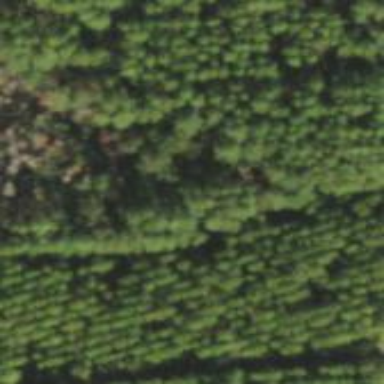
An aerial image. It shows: Forest dominated by needle-leaved trees.